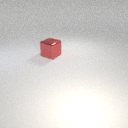
large red metal cube